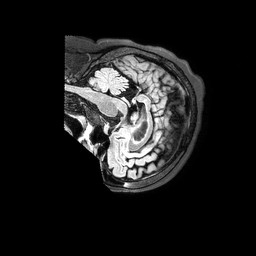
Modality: FLAIR
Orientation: sagittal
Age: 56
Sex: female
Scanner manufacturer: philips
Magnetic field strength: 3 T
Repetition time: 4.8 s
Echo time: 0.2868 s